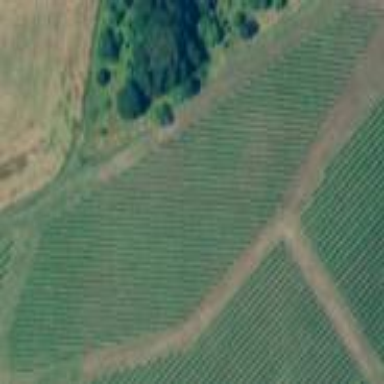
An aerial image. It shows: Vineyard where grapes are grown.